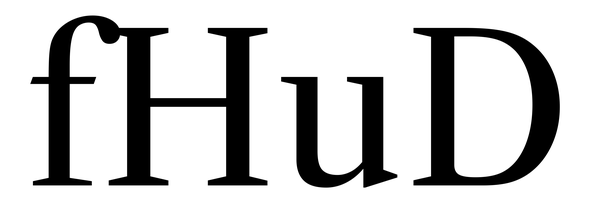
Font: LibreCaslonText_Regular